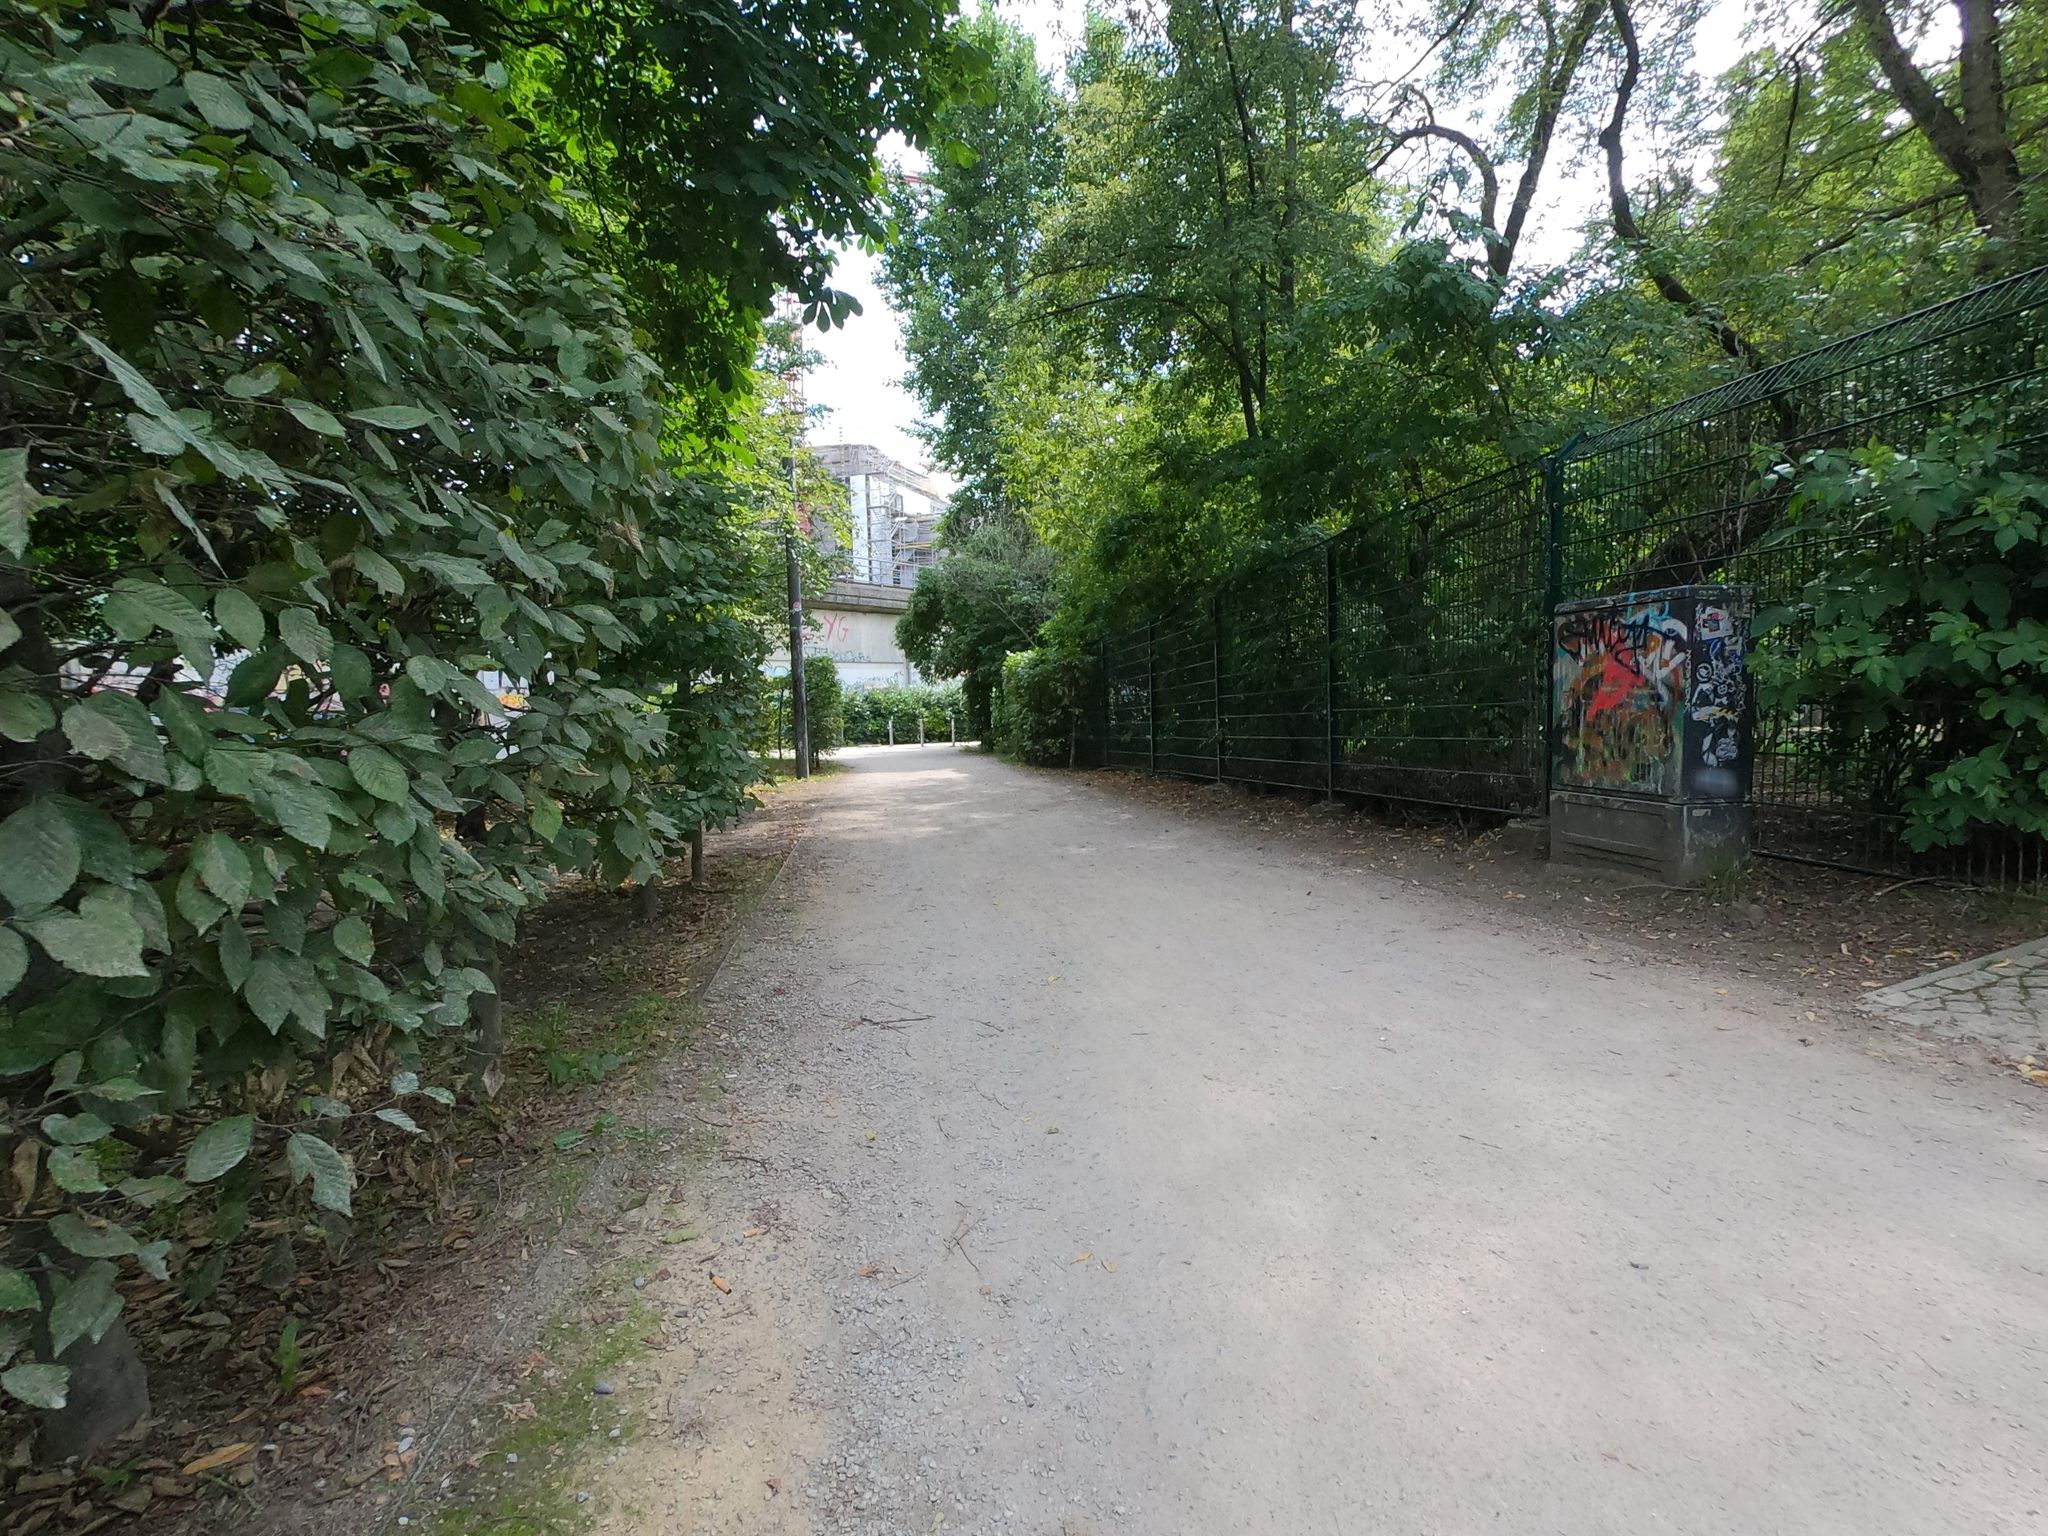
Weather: clear
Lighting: day
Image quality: good
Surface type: walking surface
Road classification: footway
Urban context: urban centre
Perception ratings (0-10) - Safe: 5.02, Lively: 3.71, Beautiful: 8.59, Boring: 6.42, Depressing: 1.97, Wealthy: 5.09